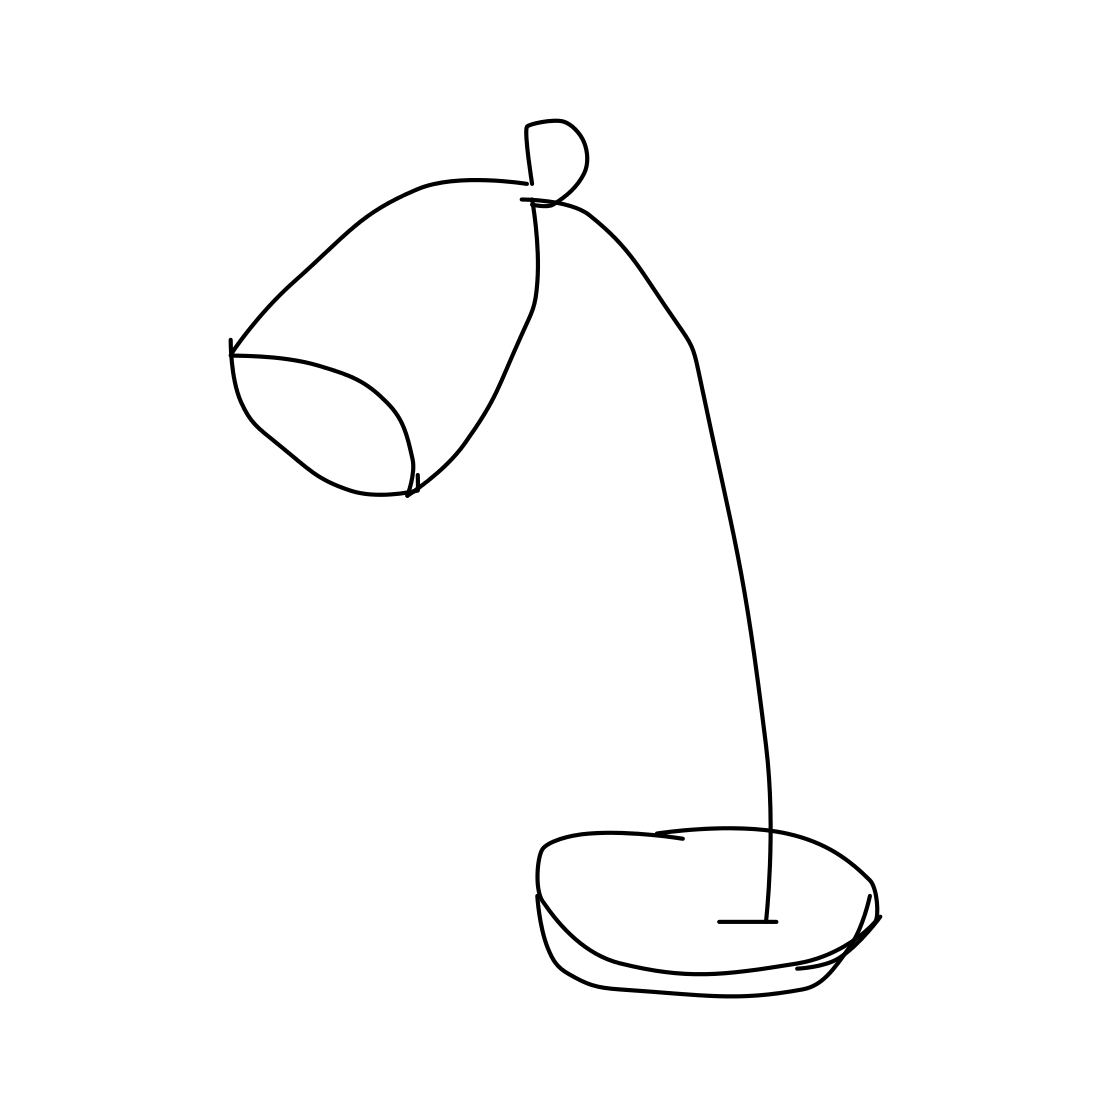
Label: tablelamp